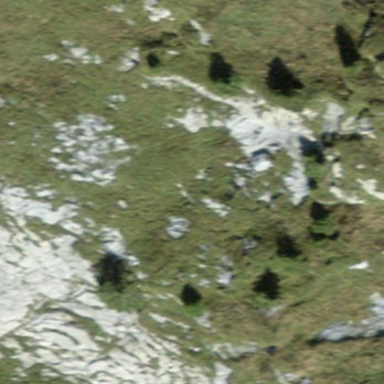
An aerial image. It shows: Landscape of bare rock.